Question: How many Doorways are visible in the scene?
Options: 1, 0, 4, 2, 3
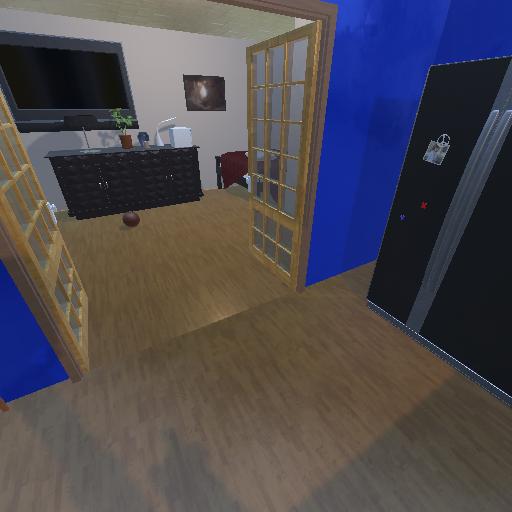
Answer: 1